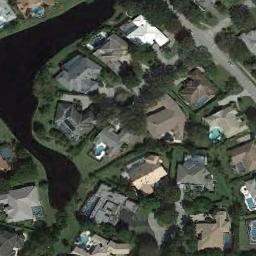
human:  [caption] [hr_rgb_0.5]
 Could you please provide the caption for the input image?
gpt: The dense residential is on the grass next to the lake and some trees .

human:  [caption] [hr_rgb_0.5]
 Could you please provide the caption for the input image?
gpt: A dense residential area with a lot of greenery and lots of houses of different sizes is next to the lake .

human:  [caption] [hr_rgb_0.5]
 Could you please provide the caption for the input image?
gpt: Most of the houses in the residential area are red .

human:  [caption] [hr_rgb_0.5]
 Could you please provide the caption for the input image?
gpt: There are many roads with oblique intersections and neatly arranged houses and trees and large lawns in densely populated areas .

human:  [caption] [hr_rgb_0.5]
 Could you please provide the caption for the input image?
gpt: There are some brown buildings and gray buildings on dense residential area .